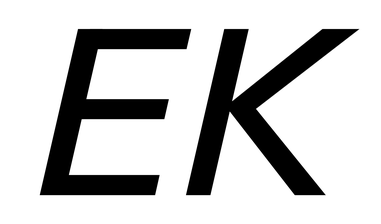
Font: InstrumentSans-Italic_Medium_Italic